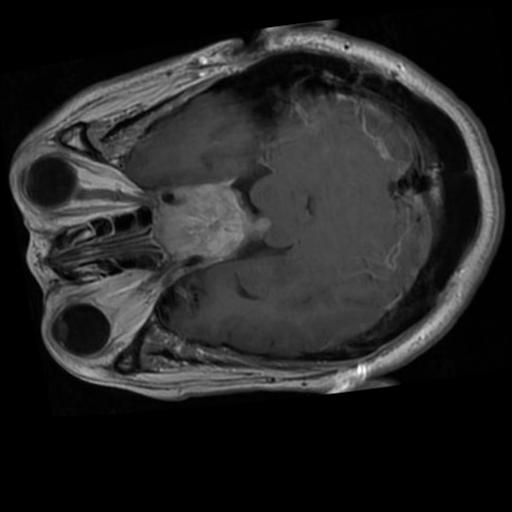
Label: brain_tumor